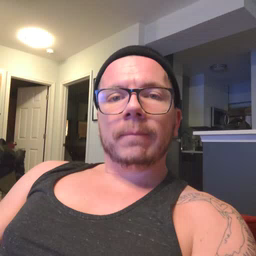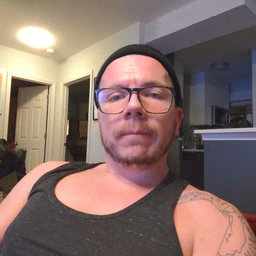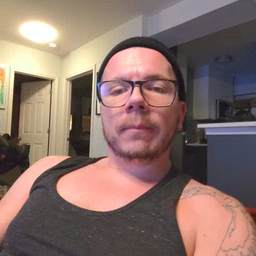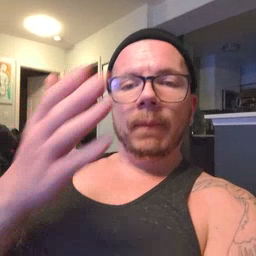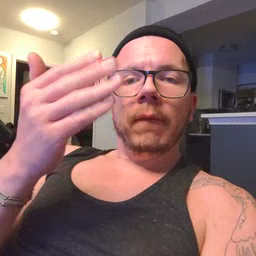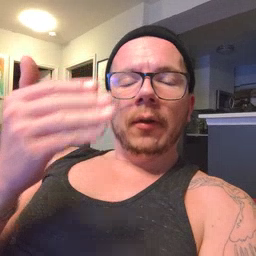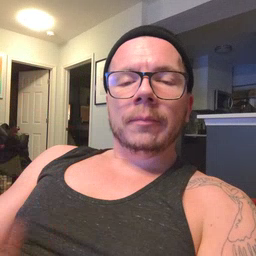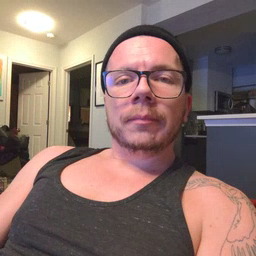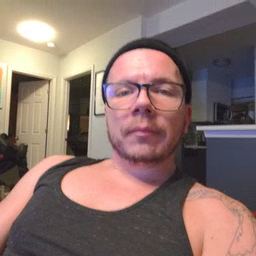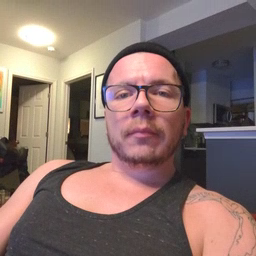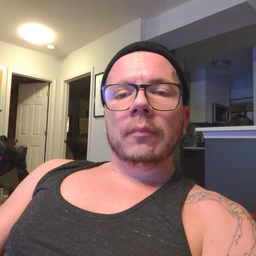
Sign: flag